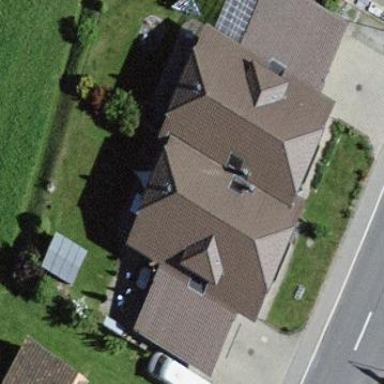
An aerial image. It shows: Residential building.